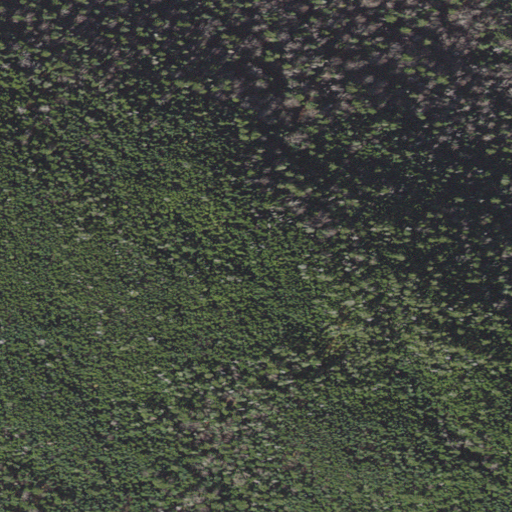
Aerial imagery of mountain in New Hampshire named Mount Tucker containing evergreen forest and mixed forest